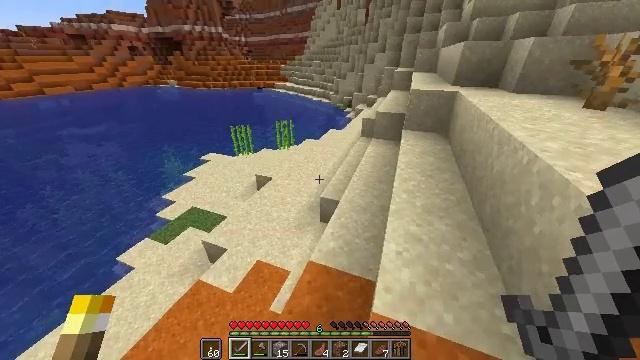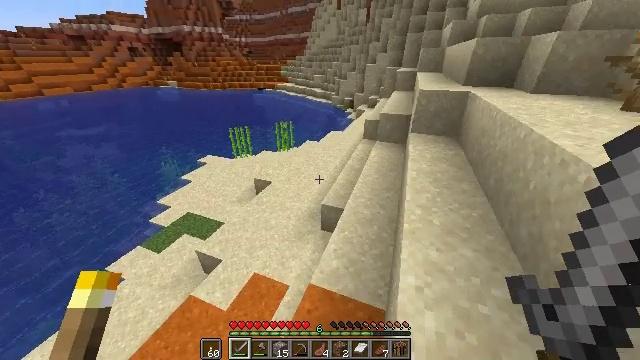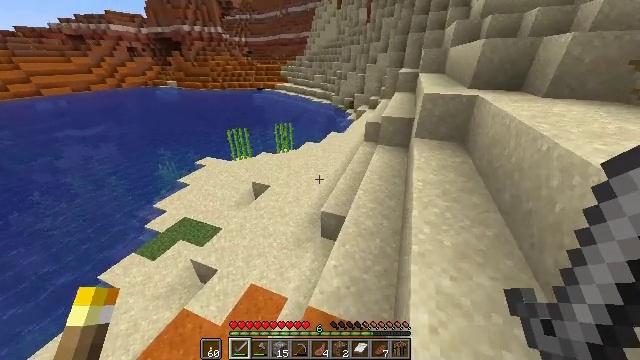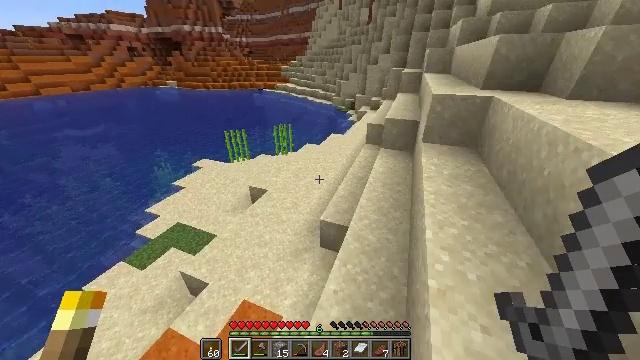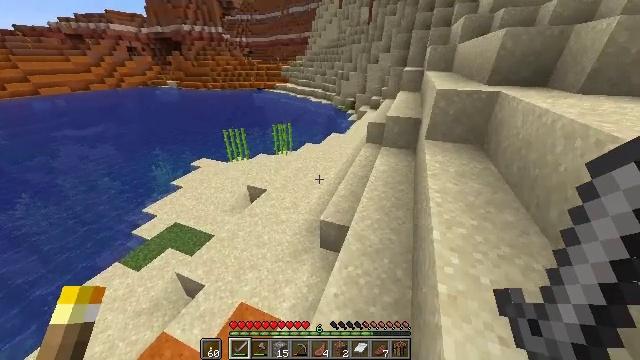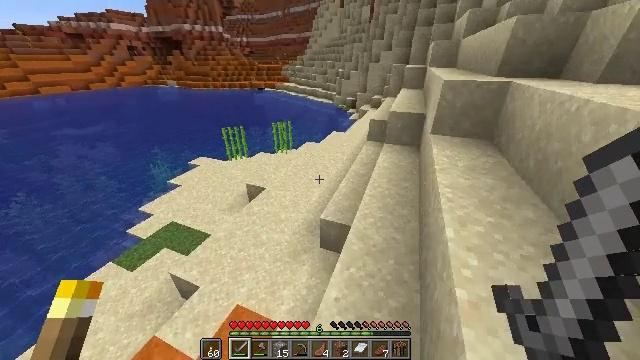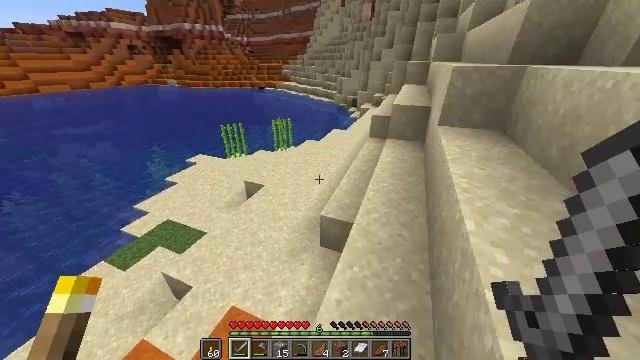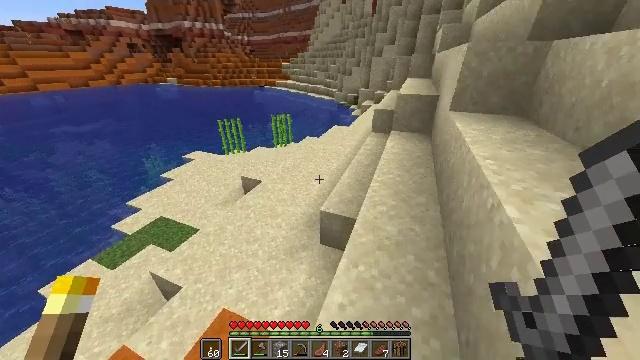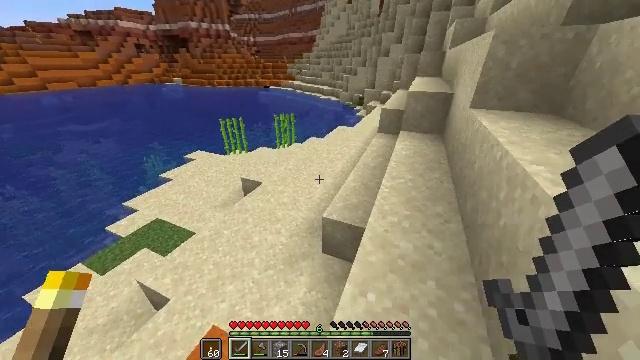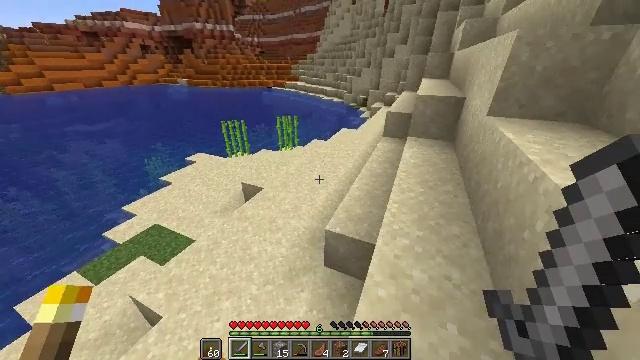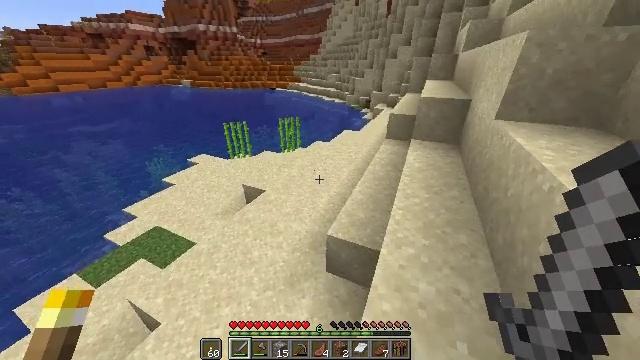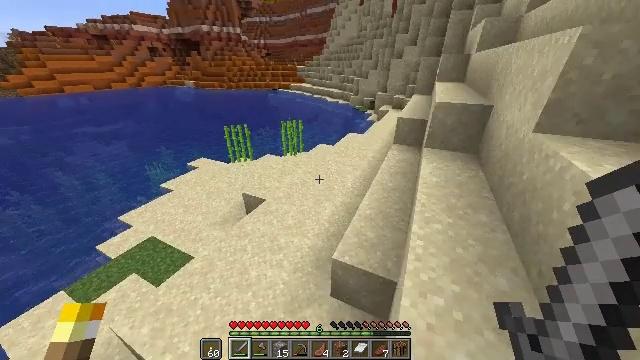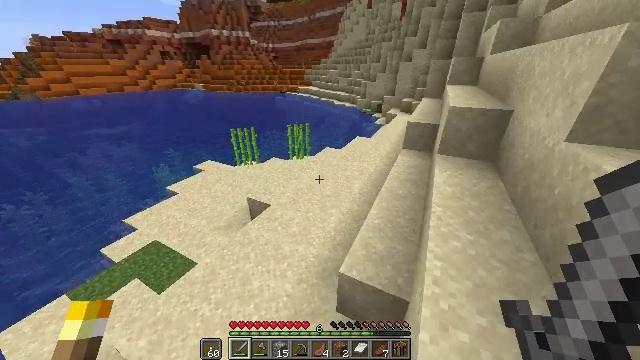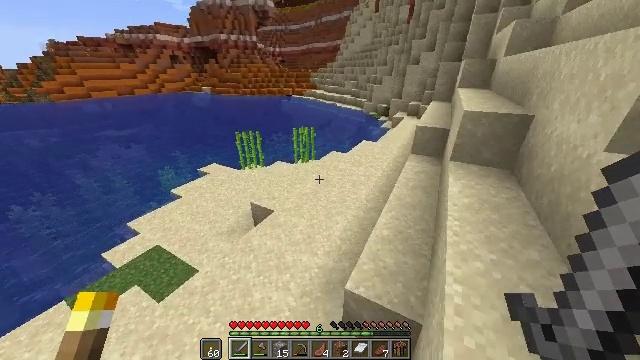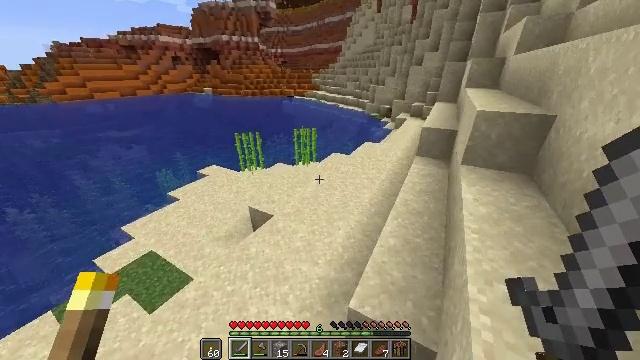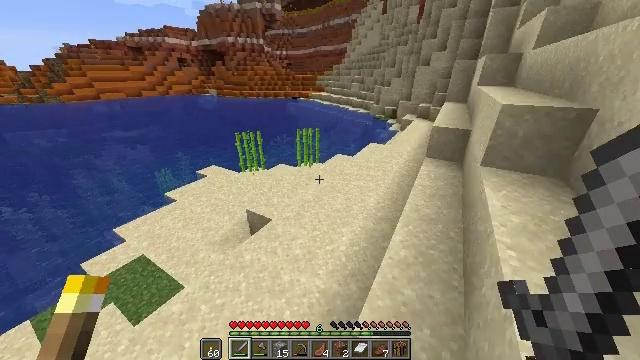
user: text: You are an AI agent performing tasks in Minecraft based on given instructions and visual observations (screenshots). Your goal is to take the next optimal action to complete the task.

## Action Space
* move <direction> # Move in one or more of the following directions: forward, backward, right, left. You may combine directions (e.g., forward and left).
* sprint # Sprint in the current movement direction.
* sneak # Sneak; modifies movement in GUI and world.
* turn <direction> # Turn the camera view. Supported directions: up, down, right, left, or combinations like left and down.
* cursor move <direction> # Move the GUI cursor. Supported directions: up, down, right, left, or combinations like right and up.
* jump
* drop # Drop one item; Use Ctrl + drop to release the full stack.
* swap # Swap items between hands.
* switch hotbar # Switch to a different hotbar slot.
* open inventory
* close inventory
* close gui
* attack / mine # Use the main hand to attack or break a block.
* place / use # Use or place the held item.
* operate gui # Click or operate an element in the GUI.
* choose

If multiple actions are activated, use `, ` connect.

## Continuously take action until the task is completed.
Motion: motion action
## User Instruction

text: Harvest sugar cane from the plant.
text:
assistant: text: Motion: move forward, sprint
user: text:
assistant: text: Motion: move forward, sprint
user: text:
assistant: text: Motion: move forward, sprint
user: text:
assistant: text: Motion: move forward, sprint
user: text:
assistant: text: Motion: move forward, sprint
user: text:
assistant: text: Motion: move forward, sprint
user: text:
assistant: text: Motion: move forward, sprint
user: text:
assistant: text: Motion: move forward, sprint, turn left
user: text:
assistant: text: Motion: move forward, sprint
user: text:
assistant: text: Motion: move forward, sprint
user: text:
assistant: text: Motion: move forward, sprint
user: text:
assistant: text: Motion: move forward, sprint, turn left
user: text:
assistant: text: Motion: move forward, sprint, turn left
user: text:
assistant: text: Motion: move forward, sprint
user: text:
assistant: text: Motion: move forward, sprint, turn left
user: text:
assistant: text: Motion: move forward, sprint, turn left
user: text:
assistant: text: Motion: move forward, sprint
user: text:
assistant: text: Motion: move forward, sprint
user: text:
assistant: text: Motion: move forward, sprint
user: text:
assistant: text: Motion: move forward, sprint
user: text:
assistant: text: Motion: move forward, sprint
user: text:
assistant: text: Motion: move forward, sprint
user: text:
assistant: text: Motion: move forward, sprint
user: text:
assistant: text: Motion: move forward, sprint
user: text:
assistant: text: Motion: move forward, sprint
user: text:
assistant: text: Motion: move forward, sprint
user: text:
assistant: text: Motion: move forward, sprint
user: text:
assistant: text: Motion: move forward, sprint
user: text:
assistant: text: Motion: move forward, sprint
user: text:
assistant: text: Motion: move forward, sprint